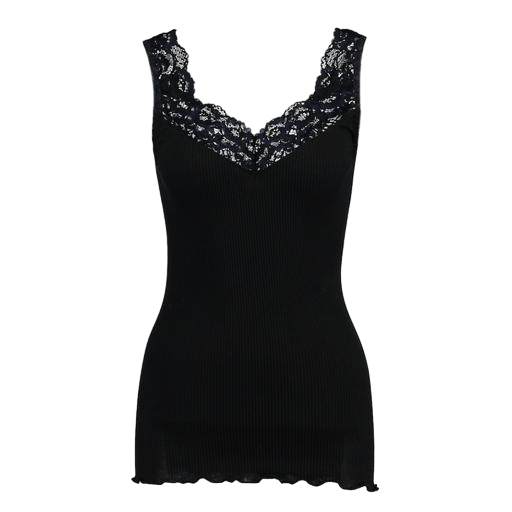
black curve cami rib lace, black vest top lace, black bella cami, white background